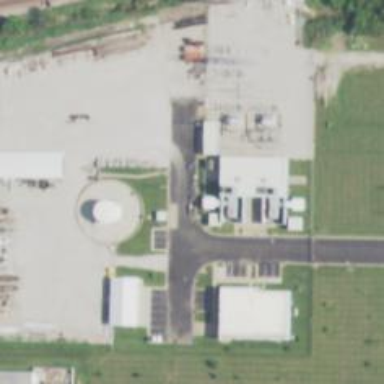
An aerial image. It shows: Gas-powered generator. It is gas turbine type generator.